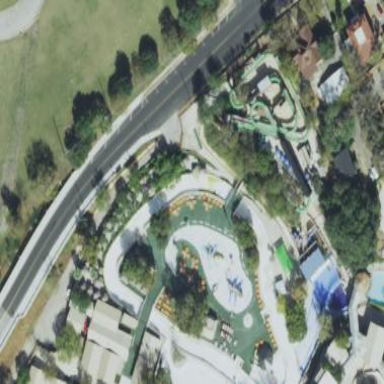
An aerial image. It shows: Recreation ground featuring water park.